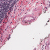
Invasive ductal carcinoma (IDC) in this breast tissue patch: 1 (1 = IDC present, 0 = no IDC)